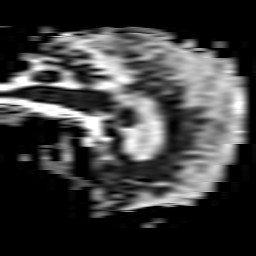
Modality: ADC
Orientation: sagittal
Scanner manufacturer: philips
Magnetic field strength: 3 T
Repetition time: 3.876 s
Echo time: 0.05903 s